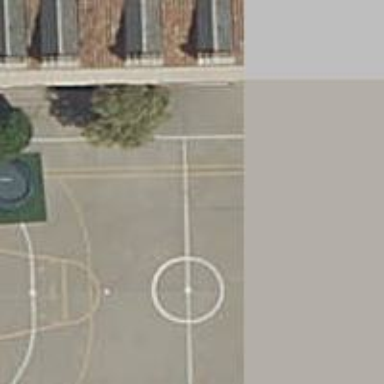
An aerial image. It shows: Asphalt soccer pitch for leisure land.